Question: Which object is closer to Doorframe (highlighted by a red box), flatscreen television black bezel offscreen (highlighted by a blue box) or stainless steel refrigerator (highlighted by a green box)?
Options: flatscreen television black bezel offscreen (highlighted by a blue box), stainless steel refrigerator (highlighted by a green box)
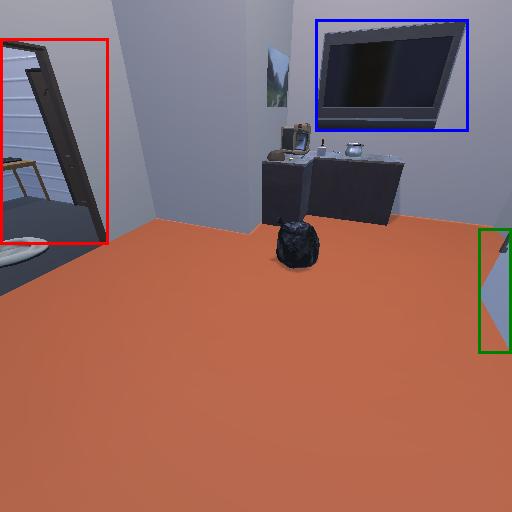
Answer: flatscreen television black bezel offscreen (highlighted by a blue box)